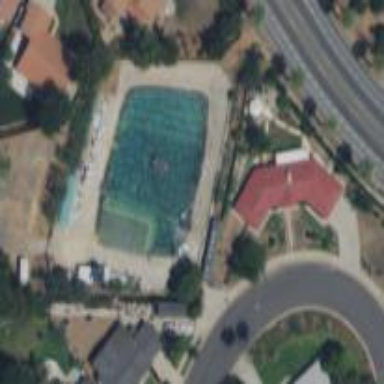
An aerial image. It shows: Sports center specializing in swimming activities located on leisure land.